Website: home-depot
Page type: delivery-shipping
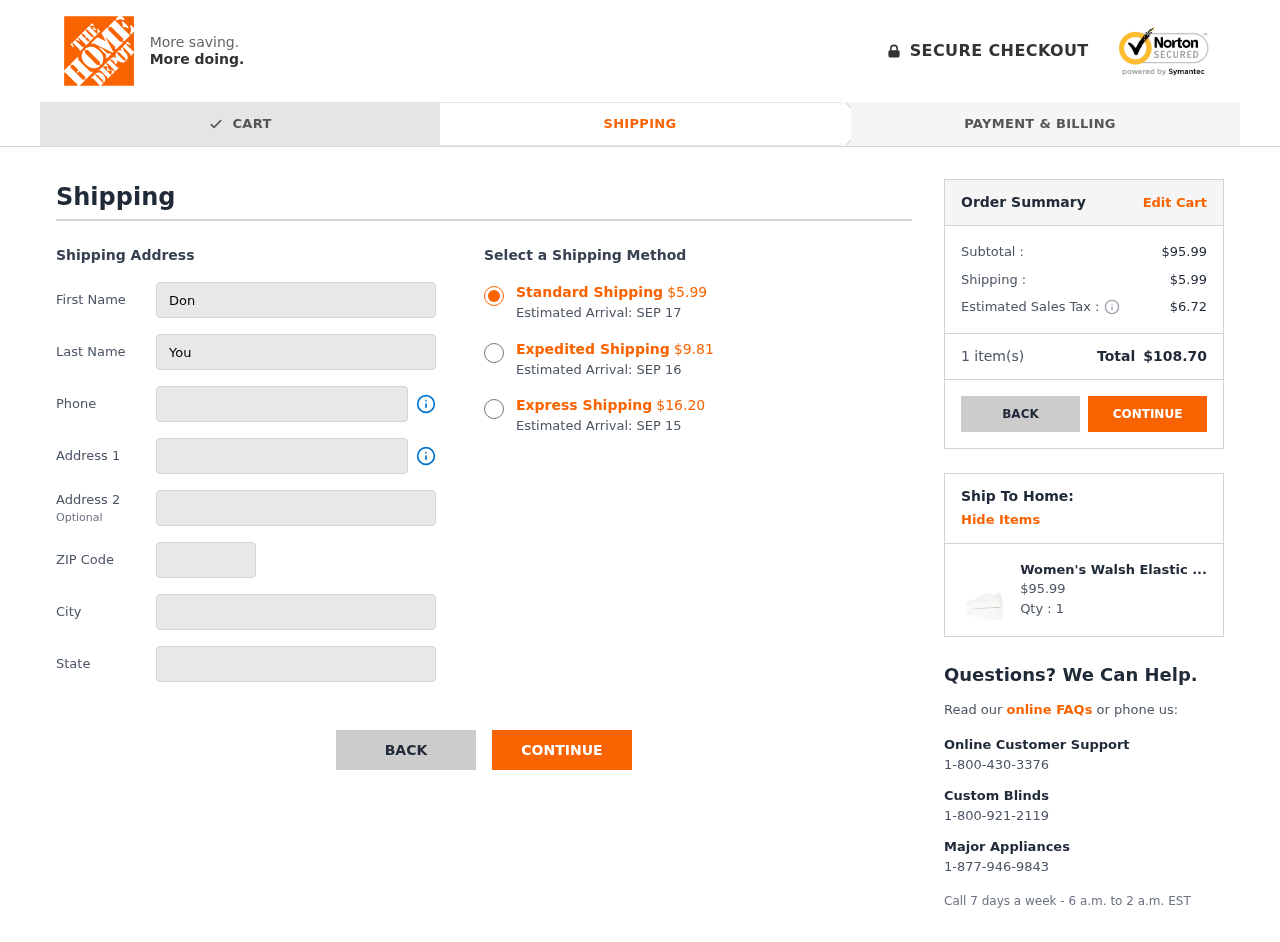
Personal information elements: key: PII_CITY
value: North Megan
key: PII_FIRSTNAME
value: Don
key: PII_LASTNAME
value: Young
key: PII_PHONE
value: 4997682210
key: PII_POSTCODE
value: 08089
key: PII_STATE
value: Wisconsin
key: PII_STREET
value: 235 Amanda Garden
Product elements: key: PRODUCT1_NAME
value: Women's Walsh Elastic Trainer White (White) 8 UK (41 EU)
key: PRODUCT1_PRICE
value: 95.99
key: PRODUCT1_QUANTITY
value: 1
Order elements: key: ORDER_SHIPPING_COST_STANDARD
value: $5.99
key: ORDER_DELIVERY_DATE
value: SEP 17
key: ORDER_SHIPPING_COST_EXPEDITED
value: $9.81
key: ORDER_DELIVERY_DATE_EXPEDITED
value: SEP 16
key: ORDER_SHIPPING_COST_EXPRESS
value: $16.20
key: ORDER_DELIVERY_DATE_EXPRESS
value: SEP 15
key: ORDER_SUBTOTAL
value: $95.99
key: ORDER_SHIPPING_COST
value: $5.99
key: ORDER_TAX
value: $6.72
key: ORDER_NUM_ITEMS
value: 1
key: ORDER_TOTAL
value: $108.70